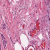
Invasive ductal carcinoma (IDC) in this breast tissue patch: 0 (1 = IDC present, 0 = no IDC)